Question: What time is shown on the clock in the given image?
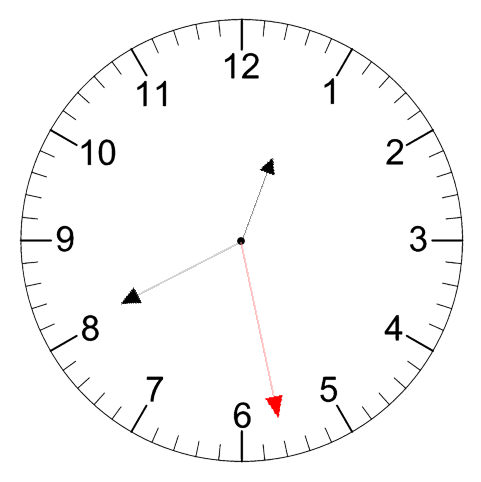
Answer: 12:40:28